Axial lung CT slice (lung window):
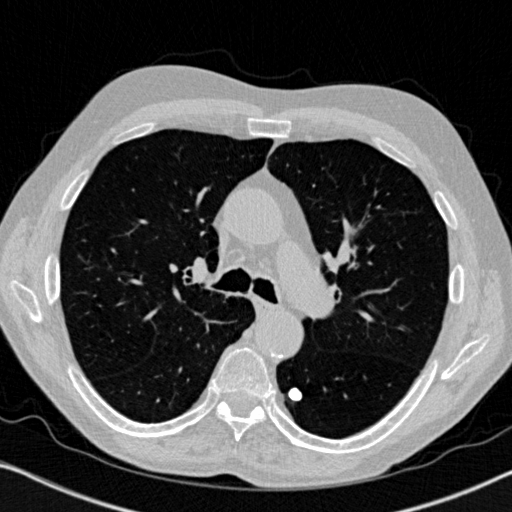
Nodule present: yes
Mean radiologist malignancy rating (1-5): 1